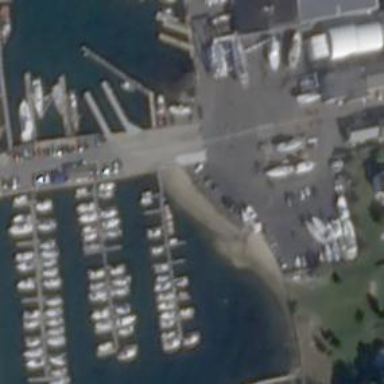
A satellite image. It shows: Man-made pier.